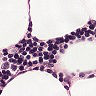
Metastatic tissue present: no